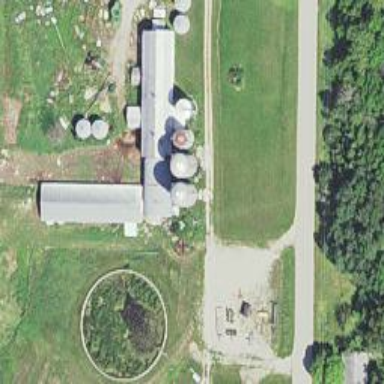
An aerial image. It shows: Silo.